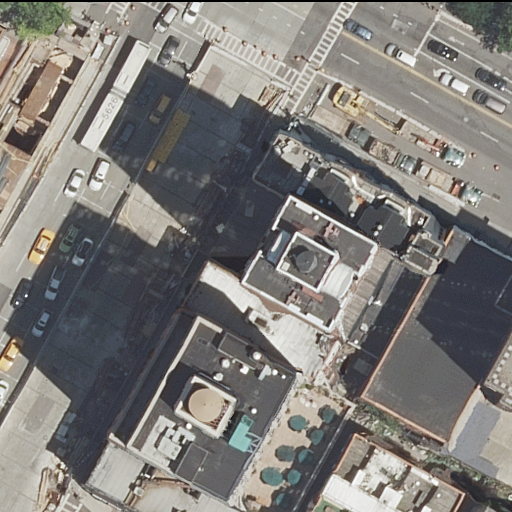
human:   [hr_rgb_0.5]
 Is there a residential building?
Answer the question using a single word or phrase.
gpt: yes

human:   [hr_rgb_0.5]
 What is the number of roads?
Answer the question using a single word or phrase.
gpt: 15

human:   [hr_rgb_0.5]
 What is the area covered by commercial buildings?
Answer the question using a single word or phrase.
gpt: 0m2

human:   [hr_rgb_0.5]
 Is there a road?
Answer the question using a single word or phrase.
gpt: yes

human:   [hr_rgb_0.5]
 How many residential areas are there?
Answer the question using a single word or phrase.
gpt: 1

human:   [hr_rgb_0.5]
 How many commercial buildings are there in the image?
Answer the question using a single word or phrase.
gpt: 0

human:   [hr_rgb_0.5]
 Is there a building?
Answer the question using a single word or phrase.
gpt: yes

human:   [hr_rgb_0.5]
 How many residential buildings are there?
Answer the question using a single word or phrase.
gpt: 9

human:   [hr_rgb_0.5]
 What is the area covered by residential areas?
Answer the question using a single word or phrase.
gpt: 5606m2

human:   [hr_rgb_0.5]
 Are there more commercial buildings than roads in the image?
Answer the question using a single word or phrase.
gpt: no

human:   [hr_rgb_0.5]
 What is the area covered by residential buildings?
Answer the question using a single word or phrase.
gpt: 5699m2

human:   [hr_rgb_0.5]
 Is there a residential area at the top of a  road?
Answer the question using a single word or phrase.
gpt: yes

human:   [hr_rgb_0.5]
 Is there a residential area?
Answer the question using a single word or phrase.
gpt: yes

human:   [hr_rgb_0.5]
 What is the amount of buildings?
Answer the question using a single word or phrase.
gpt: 11

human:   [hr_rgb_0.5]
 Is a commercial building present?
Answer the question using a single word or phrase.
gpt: no

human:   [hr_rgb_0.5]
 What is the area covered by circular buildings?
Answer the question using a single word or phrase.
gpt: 0m2

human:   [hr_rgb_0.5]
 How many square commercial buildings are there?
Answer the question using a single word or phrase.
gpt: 0

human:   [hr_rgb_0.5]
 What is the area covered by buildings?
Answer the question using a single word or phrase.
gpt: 5902m2

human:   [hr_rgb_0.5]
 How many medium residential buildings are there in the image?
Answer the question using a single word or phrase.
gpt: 4

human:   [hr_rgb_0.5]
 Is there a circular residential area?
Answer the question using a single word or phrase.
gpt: no

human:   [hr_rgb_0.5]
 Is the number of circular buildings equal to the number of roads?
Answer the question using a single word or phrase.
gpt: no

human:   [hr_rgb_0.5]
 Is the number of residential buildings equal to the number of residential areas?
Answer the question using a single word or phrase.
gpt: no

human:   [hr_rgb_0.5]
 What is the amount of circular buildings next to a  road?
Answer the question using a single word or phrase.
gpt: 0

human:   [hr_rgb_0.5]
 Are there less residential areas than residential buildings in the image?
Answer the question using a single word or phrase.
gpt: yes

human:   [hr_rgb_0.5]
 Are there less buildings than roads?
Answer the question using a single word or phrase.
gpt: yes

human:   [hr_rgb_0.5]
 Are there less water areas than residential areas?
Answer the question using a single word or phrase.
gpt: yes

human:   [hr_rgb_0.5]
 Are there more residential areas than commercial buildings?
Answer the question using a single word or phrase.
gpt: yes

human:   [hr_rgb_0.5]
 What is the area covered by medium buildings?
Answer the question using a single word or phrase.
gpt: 1437m2

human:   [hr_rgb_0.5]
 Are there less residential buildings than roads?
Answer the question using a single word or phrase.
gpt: yes

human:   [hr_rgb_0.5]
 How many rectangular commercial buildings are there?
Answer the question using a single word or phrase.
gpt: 0

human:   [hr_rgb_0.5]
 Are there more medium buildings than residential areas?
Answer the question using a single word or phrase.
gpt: yes

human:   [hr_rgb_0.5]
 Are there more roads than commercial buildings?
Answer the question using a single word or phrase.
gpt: yes

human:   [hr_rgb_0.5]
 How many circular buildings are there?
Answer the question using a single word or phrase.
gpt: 0

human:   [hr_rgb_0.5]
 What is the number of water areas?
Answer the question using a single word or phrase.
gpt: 0

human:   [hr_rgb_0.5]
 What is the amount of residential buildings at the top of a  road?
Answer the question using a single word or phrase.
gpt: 5

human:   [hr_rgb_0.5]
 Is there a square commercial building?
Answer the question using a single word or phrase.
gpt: no

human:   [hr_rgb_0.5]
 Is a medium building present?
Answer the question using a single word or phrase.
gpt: yes

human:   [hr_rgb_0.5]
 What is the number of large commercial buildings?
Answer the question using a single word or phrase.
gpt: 0

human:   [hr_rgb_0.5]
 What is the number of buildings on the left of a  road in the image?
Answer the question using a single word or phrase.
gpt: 8

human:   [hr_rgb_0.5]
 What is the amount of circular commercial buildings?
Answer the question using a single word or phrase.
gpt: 0

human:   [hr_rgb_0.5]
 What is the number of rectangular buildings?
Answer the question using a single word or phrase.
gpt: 5

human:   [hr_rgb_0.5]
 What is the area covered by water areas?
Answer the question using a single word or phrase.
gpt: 0m2

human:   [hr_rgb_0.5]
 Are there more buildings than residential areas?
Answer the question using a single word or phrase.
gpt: yes

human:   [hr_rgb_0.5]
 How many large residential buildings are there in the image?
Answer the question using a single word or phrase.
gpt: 4

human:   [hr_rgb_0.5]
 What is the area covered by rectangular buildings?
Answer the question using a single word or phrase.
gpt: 1153m2

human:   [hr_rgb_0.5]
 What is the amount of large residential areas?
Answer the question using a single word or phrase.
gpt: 1

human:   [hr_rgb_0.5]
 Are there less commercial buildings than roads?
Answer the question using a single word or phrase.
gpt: yes

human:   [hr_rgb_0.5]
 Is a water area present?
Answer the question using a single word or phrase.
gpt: no

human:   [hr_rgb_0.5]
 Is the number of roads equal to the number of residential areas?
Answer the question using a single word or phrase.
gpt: no

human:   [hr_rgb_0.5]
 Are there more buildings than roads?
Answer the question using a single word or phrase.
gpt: no

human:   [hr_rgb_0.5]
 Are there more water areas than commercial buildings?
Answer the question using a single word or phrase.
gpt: no

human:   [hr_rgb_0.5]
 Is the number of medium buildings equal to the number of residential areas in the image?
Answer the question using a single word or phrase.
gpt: no

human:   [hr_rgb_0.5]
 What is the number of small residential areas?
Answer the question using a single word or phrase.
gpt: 0

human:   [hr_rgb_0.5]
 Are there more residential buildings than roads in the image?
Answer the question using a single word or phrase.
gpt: no

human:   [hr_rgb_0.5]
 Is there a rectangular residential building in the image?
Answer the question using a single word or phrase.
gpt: yes

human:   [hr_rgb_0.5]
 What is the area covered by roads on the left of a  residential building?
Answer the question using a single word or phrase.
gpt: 0m2

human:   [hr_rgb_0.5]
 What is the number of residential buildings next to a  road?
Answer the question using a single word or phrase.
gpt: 9

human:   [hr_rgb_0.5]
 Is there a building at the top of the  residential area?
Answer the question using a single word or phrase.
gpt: yes

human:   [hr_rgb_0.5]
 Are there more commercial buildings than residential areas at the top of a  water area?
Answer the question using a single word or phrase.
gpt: no

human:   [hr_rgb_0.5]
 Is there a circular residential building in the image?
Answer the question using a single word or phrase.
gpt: no

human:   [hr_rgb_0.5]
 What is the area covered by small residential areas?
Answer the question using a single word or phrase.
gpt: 0m2

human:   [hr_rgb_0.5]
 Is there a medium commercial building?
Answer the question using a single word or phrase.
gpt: no

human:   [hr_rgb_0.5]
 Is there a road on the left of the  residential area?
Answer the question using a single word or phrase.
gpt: no

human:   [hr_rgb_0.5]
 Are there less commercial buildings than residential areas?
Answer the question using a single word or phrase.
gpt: yes